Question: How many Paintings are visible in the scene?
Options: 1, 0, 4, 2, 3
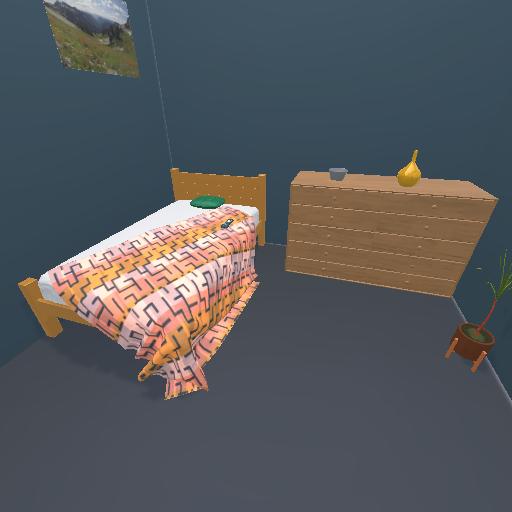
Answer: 1